Question:
I have the following code below i need to move an image so the rest of my data
displaying in pdf does not overlap the logo itself
'''
function do_print(&$focus) {
$this->set_focus($focus);
$this->filename = $this->create_filename();
$this->new_page();
$this->print_logo(); //logo print details -- need to move this so rest dont overlap it.
if(method_exists($this->layout, 'printCompanyAddress'))
$this->layout->printCompanyAddress($this);
$this->print_details();
$this->print_extra_head();
if($this->layout_name == 'QuotePDF')
$this->print_addresses();
else
$this->layout->print_addresses($this);
$this->print_main();
//$this->print_notes();
$this->print_terms();
$this->print_extra_foot();
}
'''
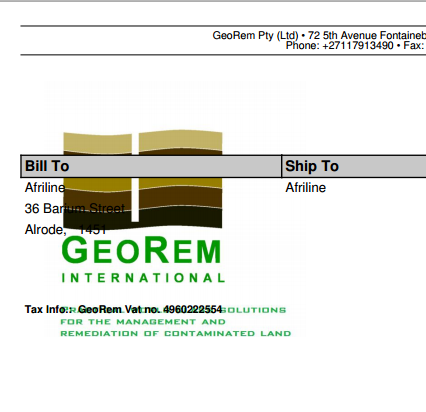
Answer: Have a look at the print_details() function. You will find an y offset there. Just increase the offset and the text will be pushed down the page